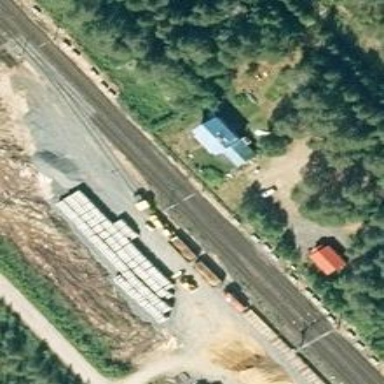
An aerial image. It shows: Site related to the railway.